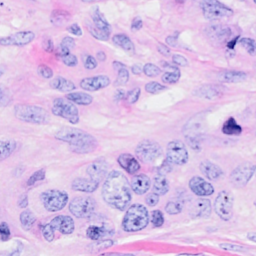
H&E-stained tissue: Breast